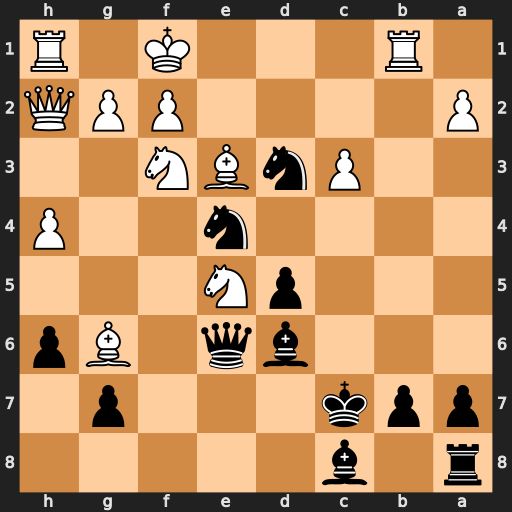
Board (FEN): r1b5/ppk3p1/3bq1Bp/3pN3/4n2P/2PnBN2/P4PPQ/1R3K1R
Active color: b
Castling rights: -
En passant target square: -
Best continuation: Nxe5 Bxe4 Ng4